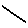
Label: line